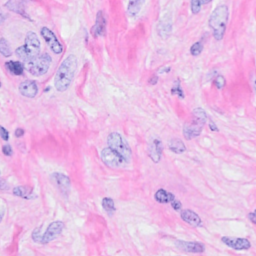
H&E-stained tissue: Breast